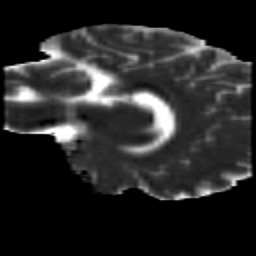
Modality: MD
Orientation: sagittal
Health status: healthy
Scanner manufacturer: siemens
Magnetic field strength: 3 T
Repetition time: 10 s
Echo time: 0.092 s